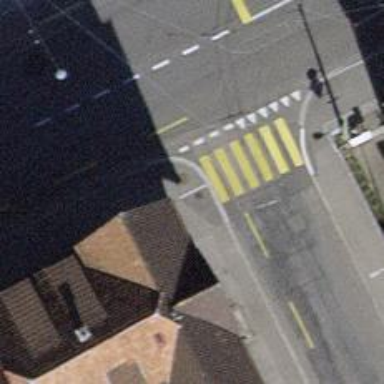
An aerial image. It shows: Kerb barrier.